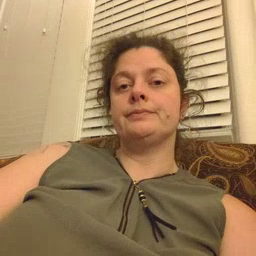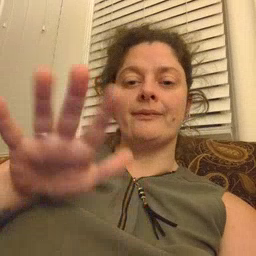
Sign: feet